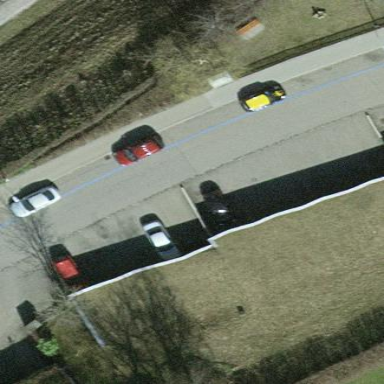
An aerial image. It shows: Asphalt parking lane.